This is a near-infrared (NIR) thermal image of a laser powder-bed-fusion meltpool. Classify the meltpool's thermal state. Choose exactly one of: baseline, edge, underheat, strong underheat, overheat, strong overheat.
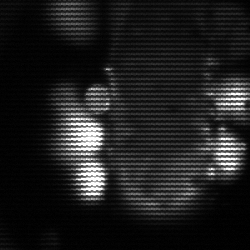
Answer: strong underheat